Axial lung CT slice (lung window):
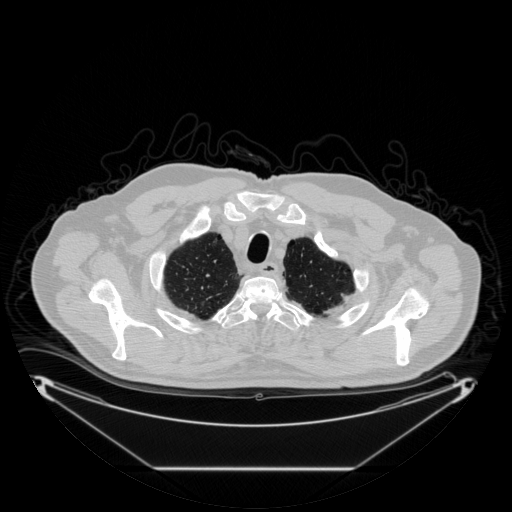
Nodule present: no